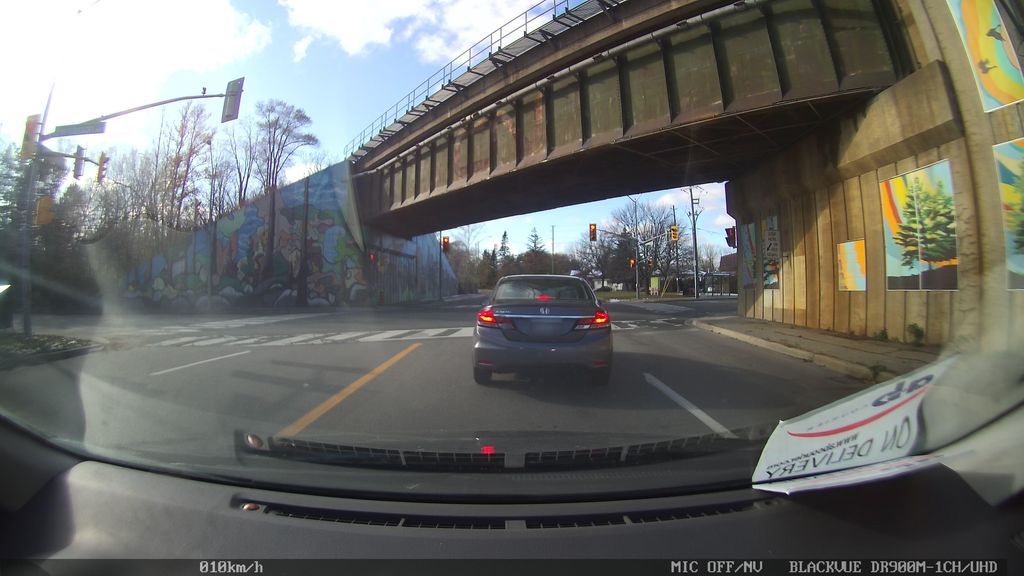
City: toronto